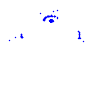
Particle: proton